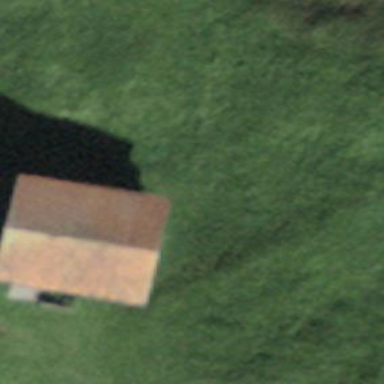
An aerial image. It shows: Rural barn.